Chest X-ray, PA view. Patient: 21 years old, sex M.
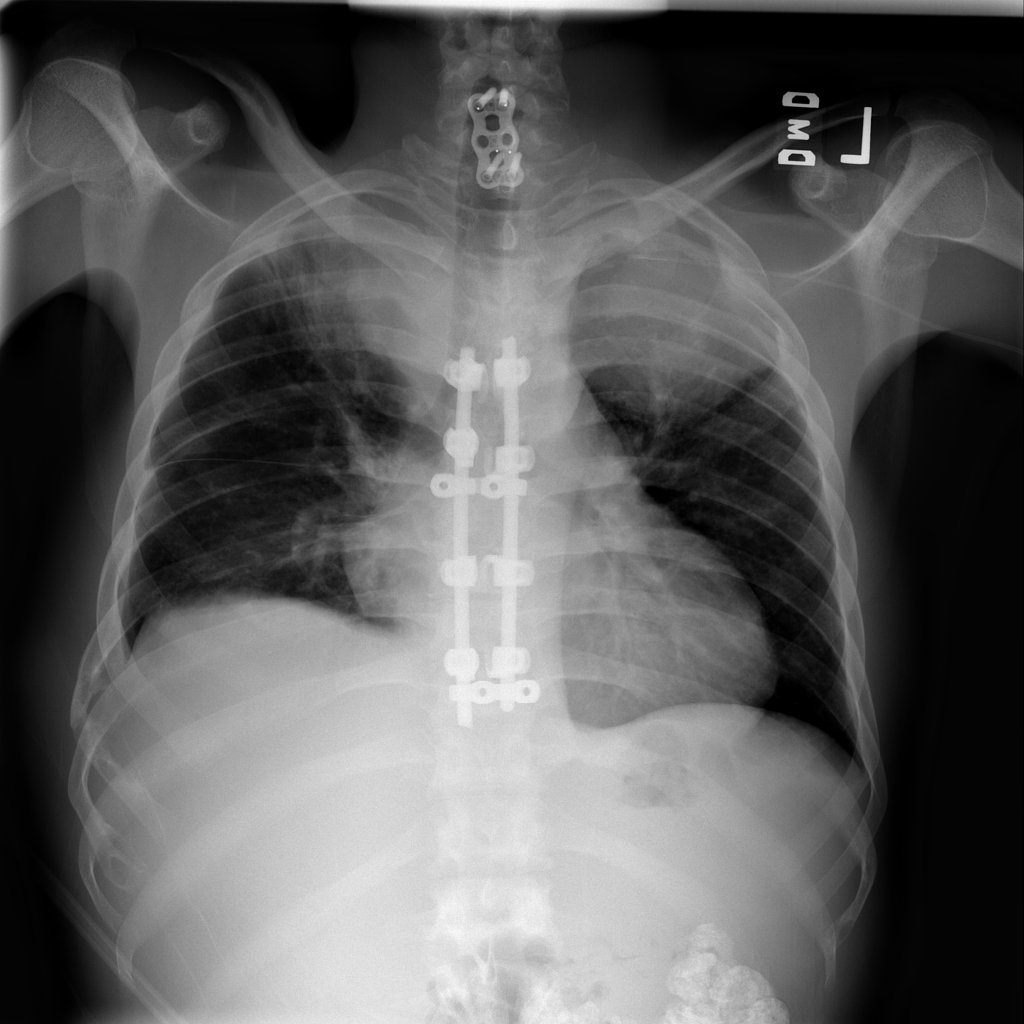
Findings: Consolidation, Effusion, Mass